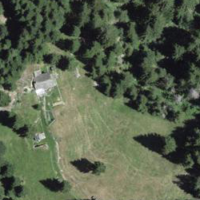
EUNIS habitat code: 23
Species observed at this site:
Arnica montana